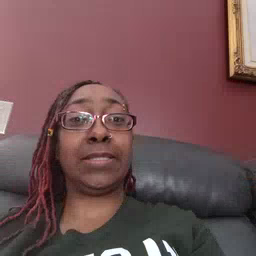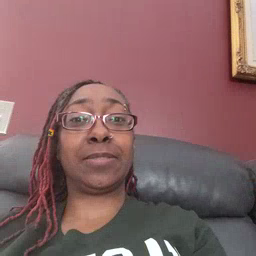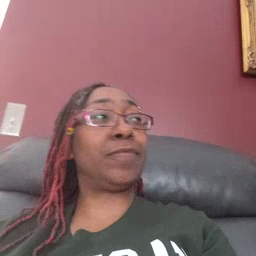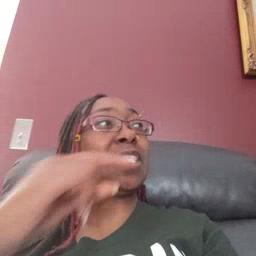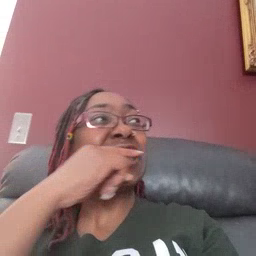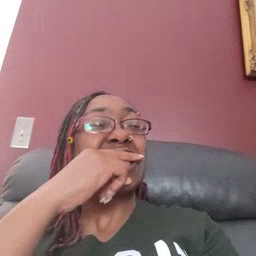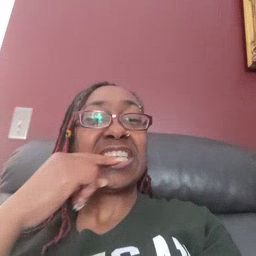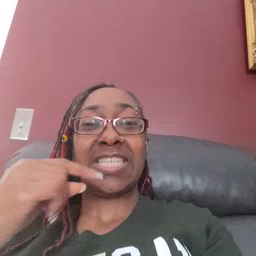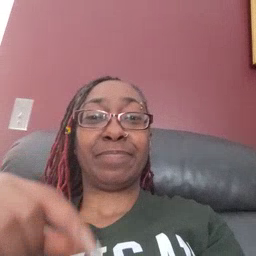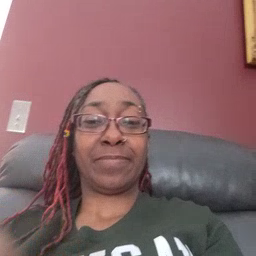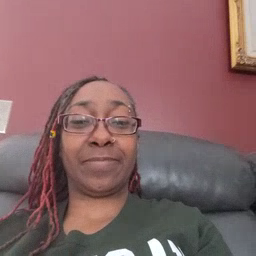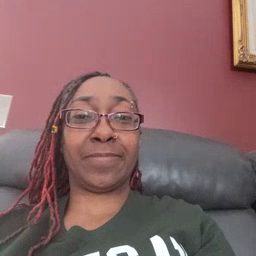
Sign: toothbrush